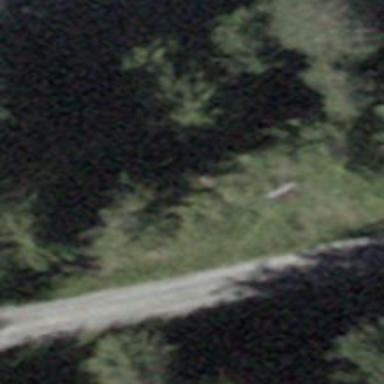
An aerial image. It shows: Bench for seating.